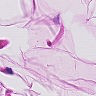
Metastatic tissue present: no